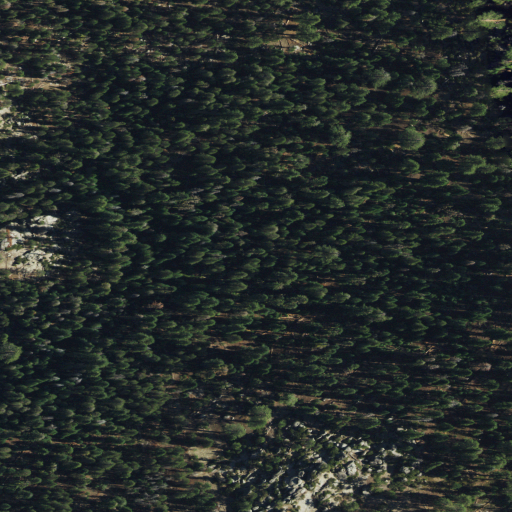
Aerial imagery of plain(s) in California named Eagle Peak Meadows containing only evergreen forest